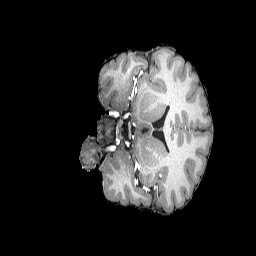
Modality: T1w
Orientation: coronal
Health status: ill